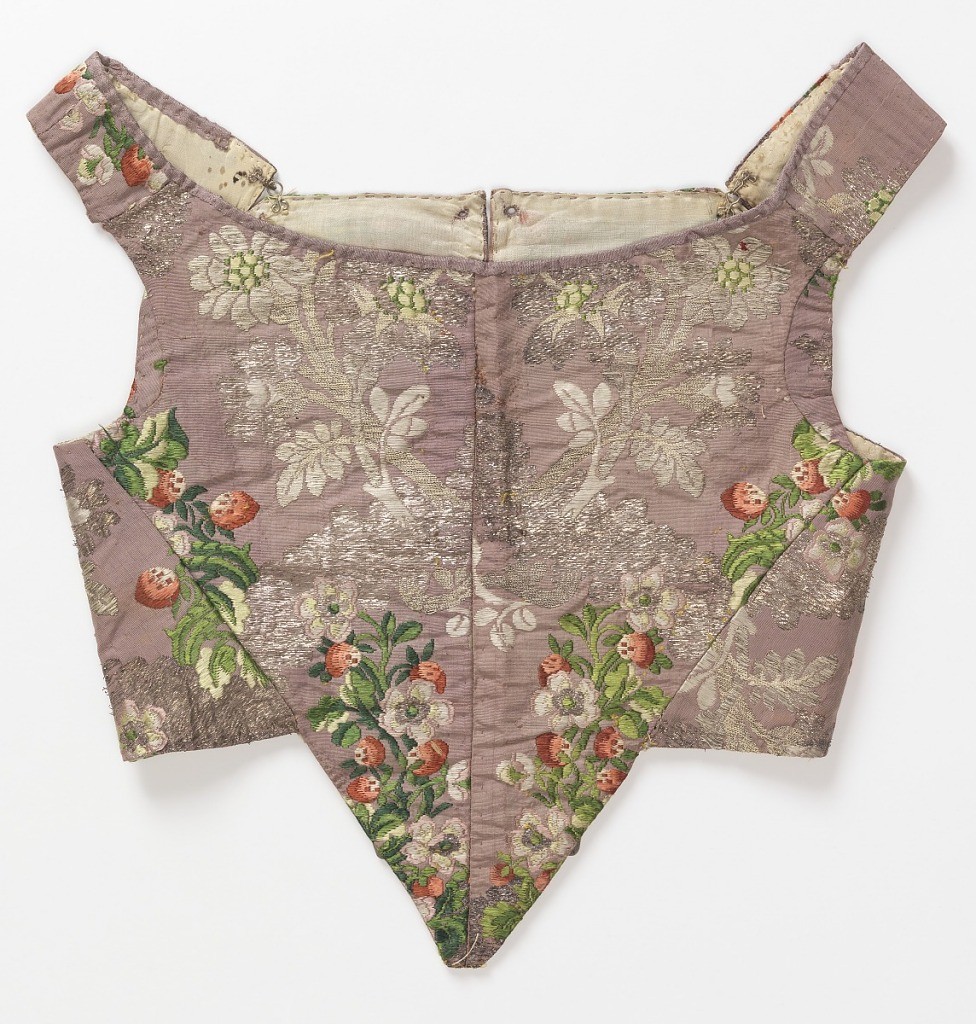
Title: Bodice
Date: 18th century
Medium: silk and metallic, lined with linen Technique: ribbed weave with discontinuous supplementary weft patterning
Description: Plain weave, brocaded. Lavender ribbed silk, brocaded in shades of red, green, white silks and glittering metal strips in rather large scale floral design..Lined in white silk. Probably a child's bodice.